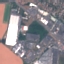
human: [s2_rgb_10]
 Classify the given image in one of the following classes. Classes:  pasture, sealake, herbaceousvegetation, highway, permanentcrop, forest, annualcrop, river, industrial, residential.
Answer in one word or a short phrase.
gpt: Industrial